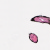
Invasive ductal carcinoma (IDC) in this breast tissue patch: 0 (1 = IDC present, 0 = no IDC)